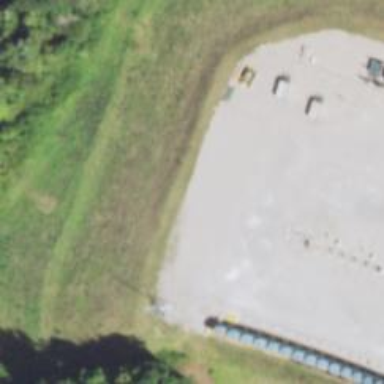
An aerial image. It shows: Storage tank with man-made structure.